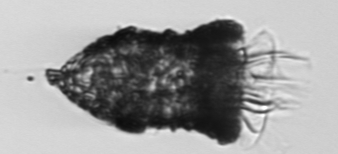
Label: Tintinnopsis